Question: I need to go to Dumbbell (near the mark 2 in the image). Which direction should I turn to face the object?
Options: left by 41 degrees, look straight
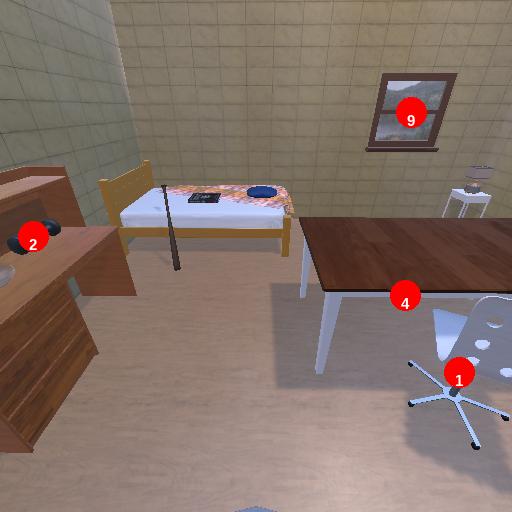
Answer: left by 41 degrees